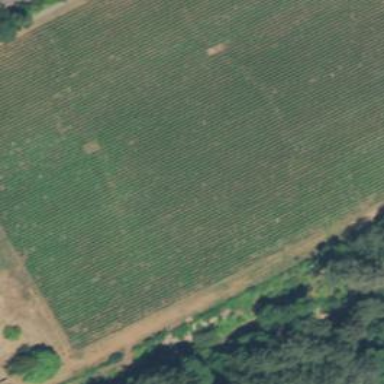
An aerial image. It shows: Vineyard with grape crops.